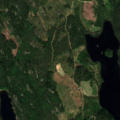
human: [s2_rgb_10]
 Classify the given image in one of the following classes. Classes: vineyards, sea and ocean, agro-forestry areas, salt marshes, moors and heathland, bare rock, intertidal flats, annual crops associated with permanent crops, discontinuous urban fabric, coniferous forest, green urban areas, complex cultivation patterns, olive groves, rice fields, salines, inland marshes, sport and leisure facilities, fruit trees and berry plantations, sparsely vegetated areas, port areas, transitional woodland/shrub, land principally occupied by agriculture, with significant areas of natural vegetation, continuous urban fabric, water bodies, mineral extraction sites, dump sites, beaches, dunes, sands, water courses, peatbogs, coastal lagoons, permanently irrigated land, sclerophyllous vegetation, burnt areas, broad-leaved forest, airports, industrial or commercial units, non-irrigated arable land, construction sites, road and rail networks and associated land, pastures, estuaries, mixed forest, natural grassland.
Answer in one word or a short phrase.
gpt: coniferous forest, mixed forest, transitional woodland/shrub, water bodies